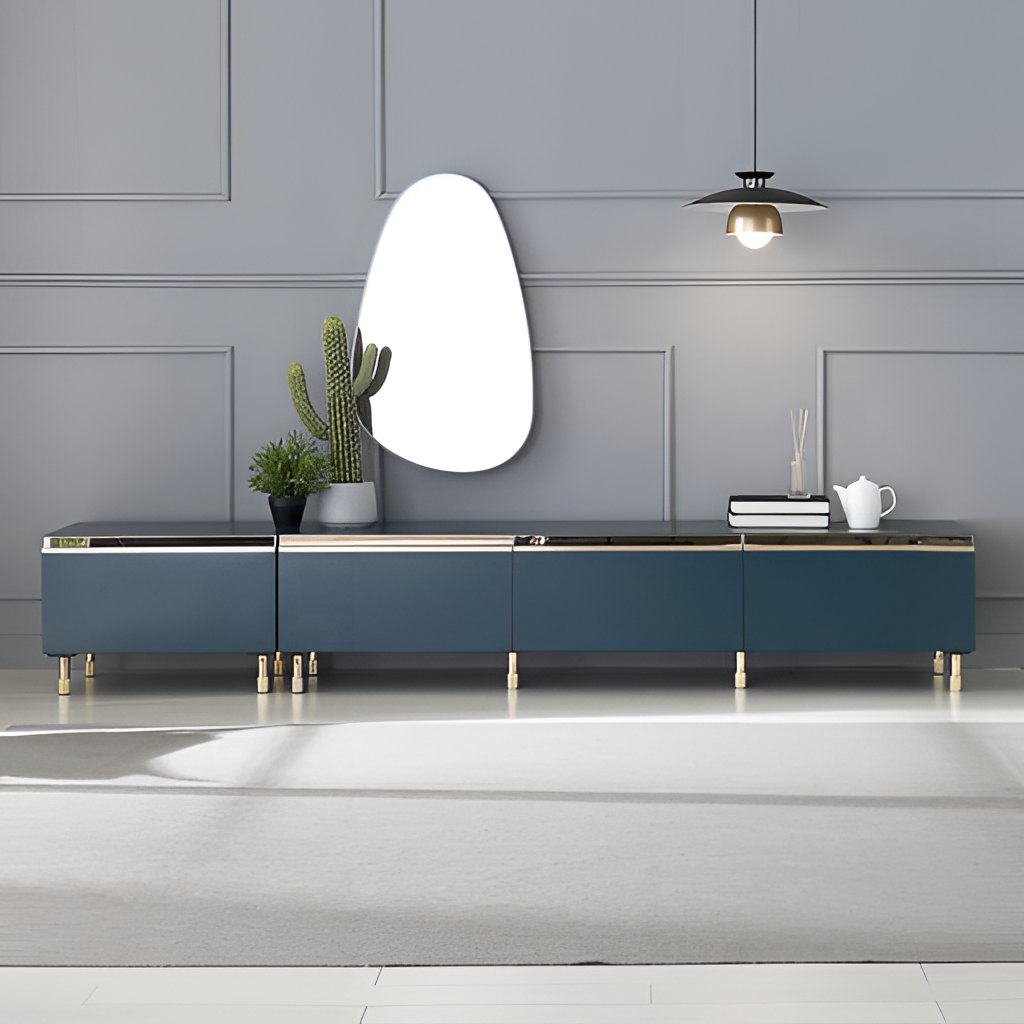
wood console table, living room, paint wallpaper, with solid pattern, contemporary, white tile flooring, with large square pattern